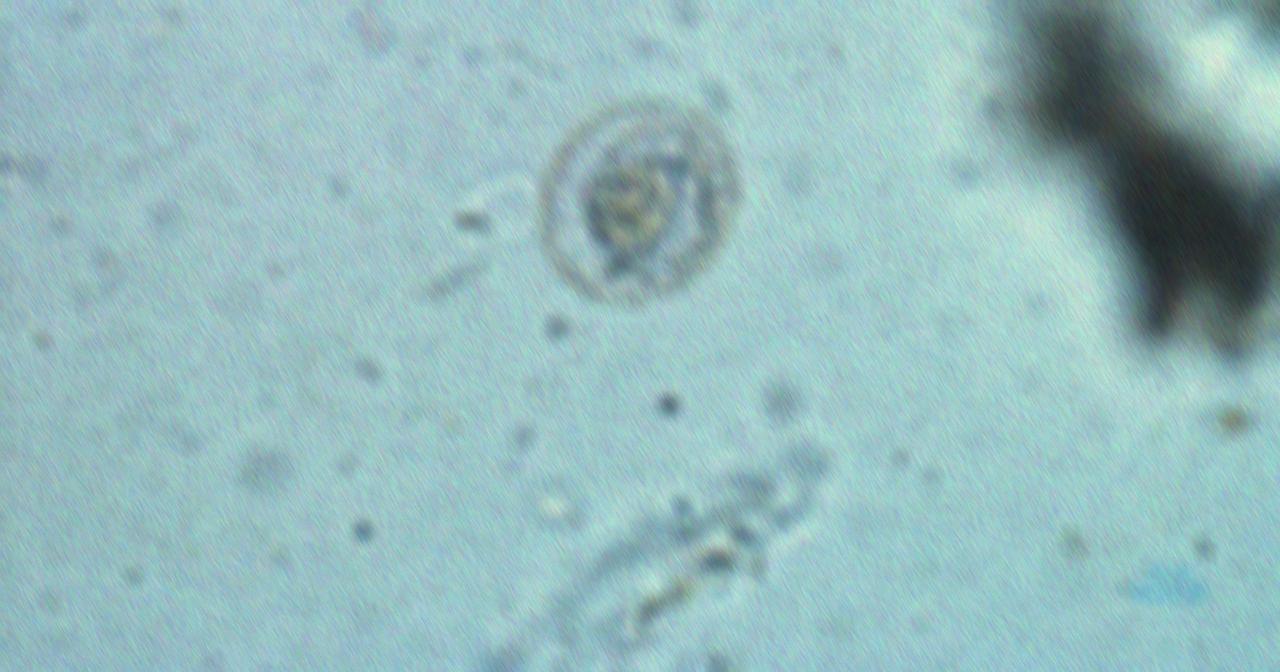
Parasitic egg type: Hymenolepis nana